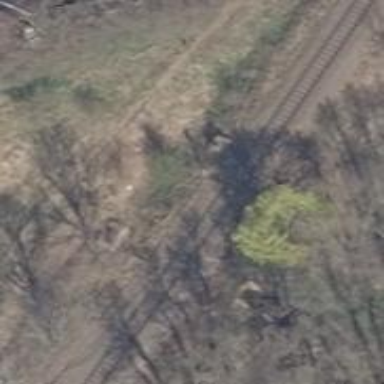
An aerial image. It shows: Railway signal.